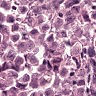
Metastatic tissue present: yes